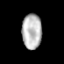
Tissue: prostate
Cell type: T cells
Senescence score: 0.2615
Nuclear area (px): 677
Mean DAPI intensity: 184.551